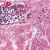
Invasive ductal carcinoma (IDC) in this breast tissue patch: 0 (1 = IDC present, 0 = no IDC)